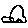
Label: car